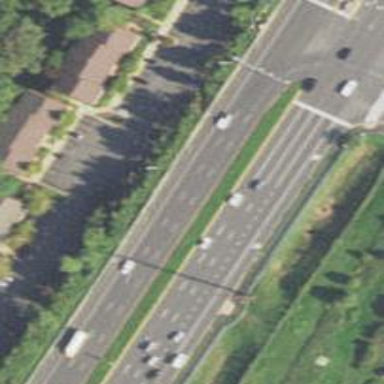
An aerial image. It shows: Expressway with asphalt surface classified as trunk highway.